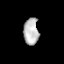
Tissue: prostate
Cell type: Fibroblasts
Senescence score: 0.7126
Nuclear area (px): 388
Mean DAPI intensity: 188.93